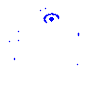
Particle: kaon